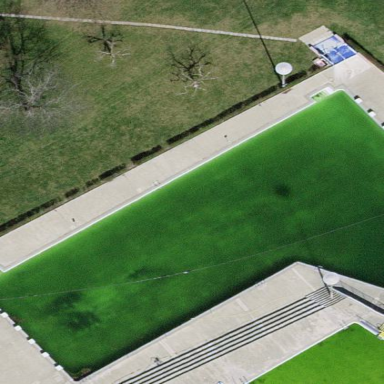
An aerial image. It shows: Swimming pool area designated for leisure and sport.